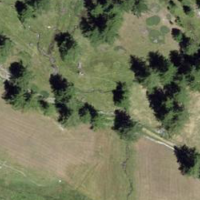
EUNIS habitat code: 31
Species observed at this site:
Carduus defloratus